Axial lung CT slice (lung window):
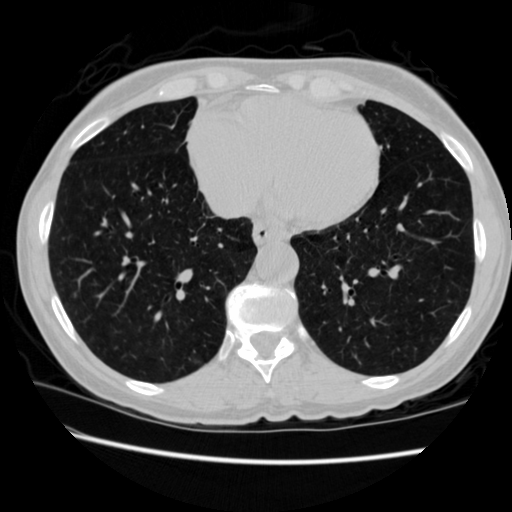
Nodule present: no